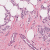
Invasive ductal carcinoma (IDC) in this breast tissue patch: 1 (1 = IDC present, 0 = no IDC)